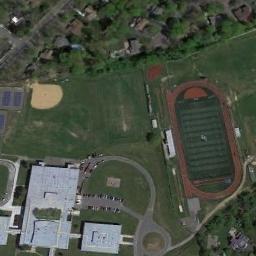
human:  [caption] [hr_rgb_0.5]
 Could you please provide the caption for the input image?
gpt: There are many houses beside the track and field .

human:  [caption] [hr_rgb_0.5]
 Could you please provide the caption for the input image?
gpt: The ground track field with a gridiron is on a lawn and some other sports areas are next to the ground track field .

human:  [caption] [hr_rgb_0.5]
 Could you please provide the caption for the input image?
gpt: Track and field are built on the lawn next to buildings, Parking lots and forests .

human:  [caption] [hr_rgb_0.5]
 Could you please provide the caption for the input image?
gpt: There are many buildings next to the ground track field .

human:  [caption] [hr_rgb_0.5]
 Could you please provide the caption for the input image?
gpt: A ground track field with a red track and some blue buildings beside .